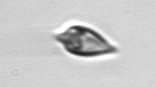
Label: Oxytoxum